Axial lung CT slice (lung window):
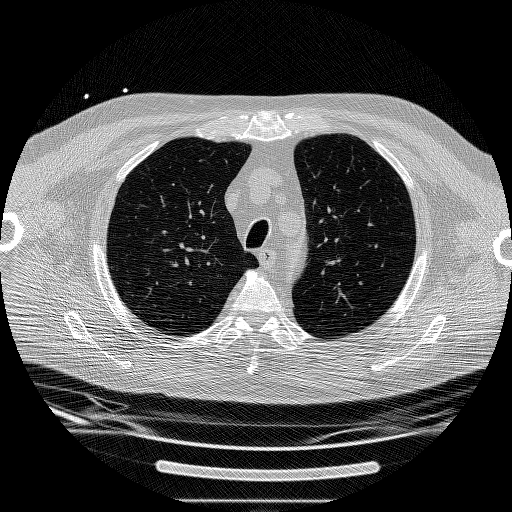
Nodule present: no